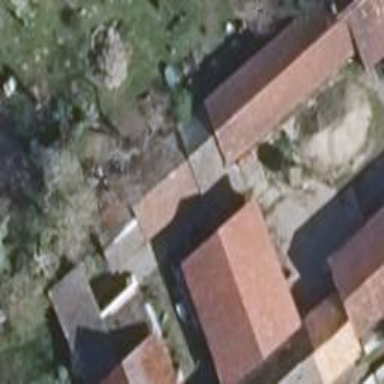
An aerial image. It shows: Building with gabled roof oriented along its length.